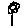
Label: flower